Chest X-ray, PA view. Patient: 55 years old, sex F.
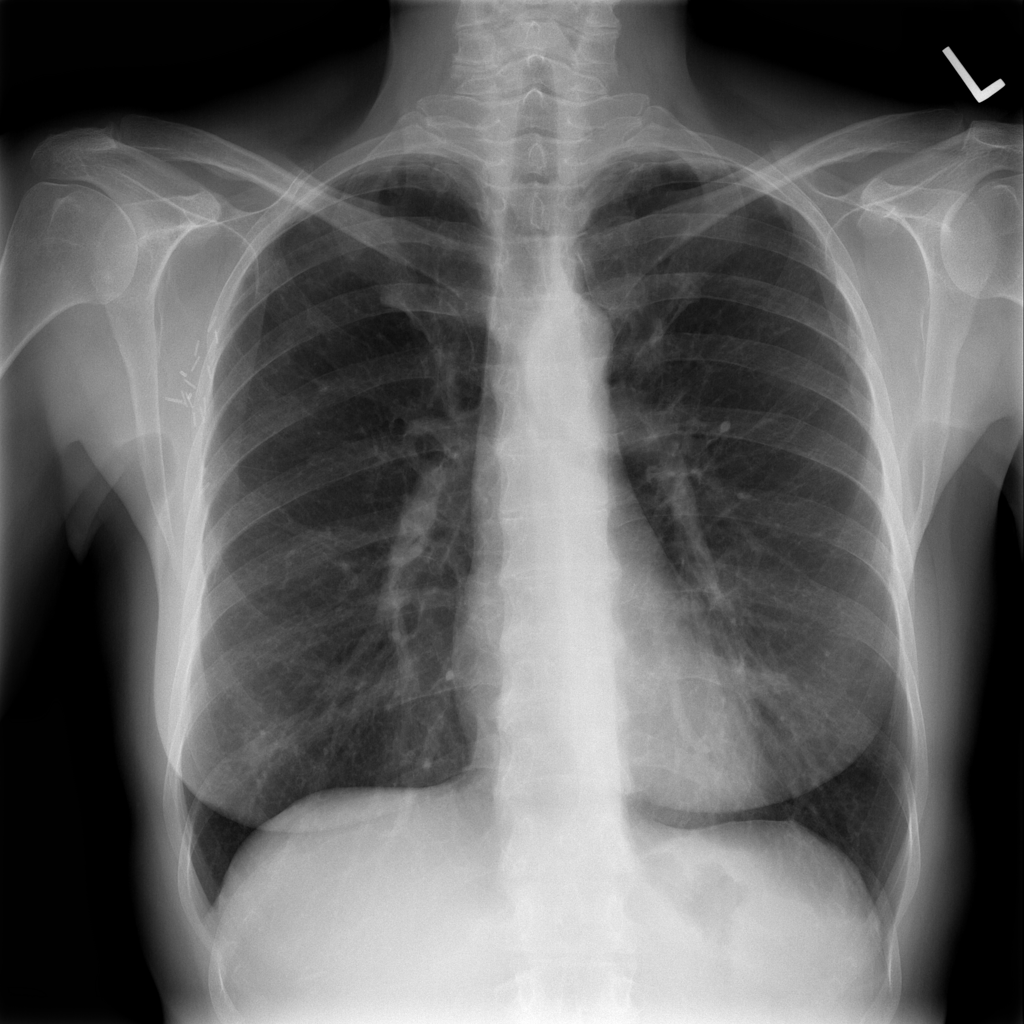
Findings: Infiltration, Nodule